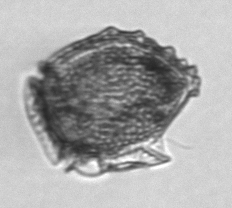
Label: Dinophysis_norvegica